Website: crate-barrel
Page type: account-selection
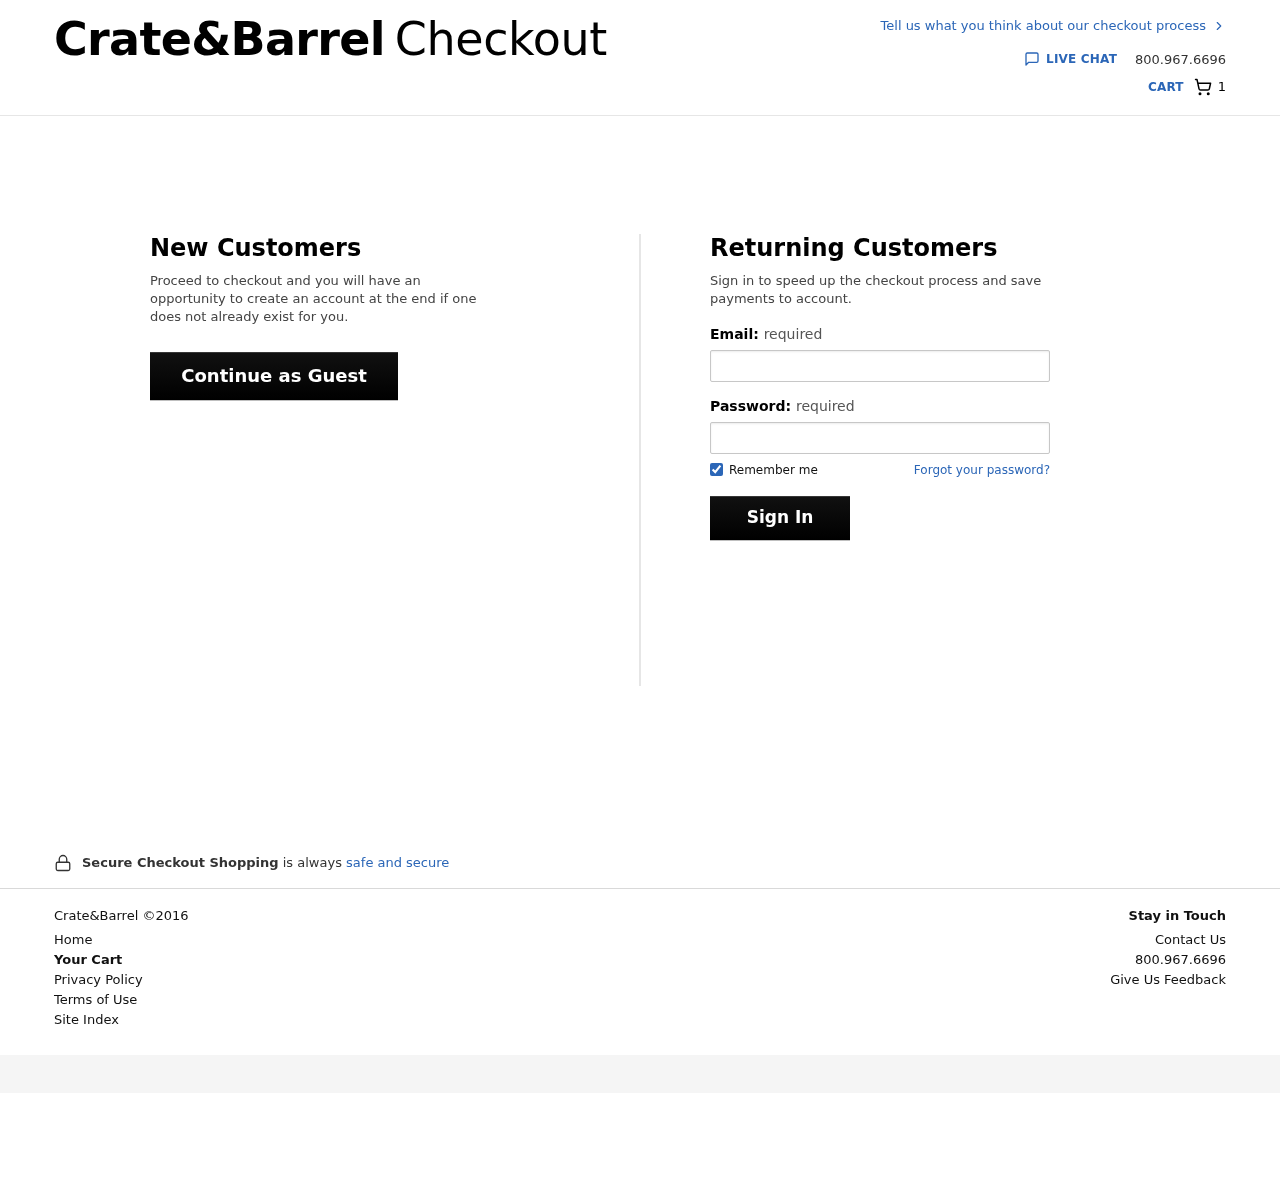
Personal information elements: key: PII_EMAIL
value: jdaniels@gmail.com
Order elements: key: ORDER_NUM_ITEMS
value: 1